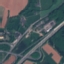
Land use / land cover class: Highway